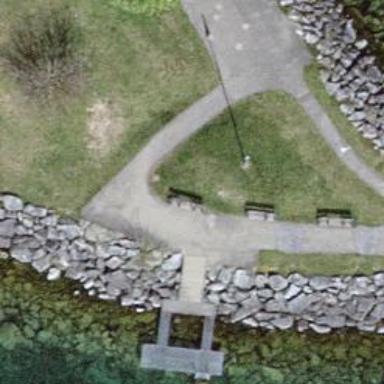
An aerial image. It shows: Bench.